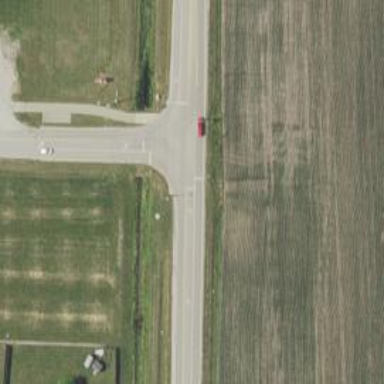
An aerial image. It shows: Solid lane divider marking on the road.